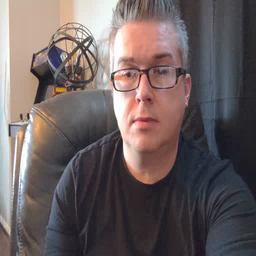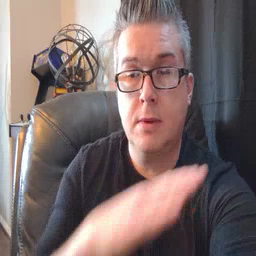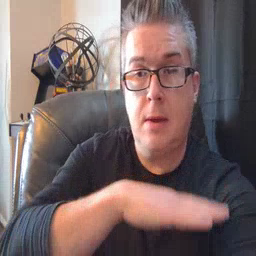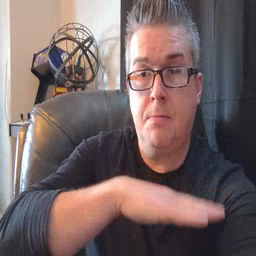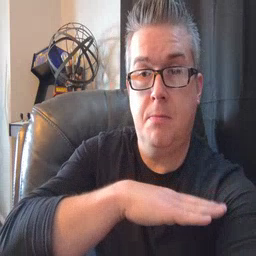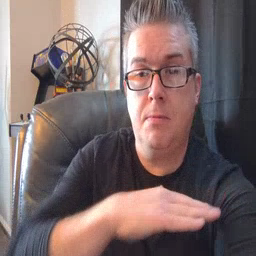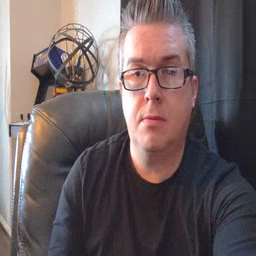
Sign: table